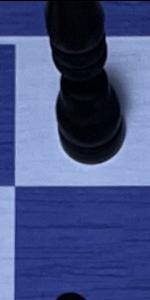
Label: Empty